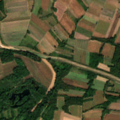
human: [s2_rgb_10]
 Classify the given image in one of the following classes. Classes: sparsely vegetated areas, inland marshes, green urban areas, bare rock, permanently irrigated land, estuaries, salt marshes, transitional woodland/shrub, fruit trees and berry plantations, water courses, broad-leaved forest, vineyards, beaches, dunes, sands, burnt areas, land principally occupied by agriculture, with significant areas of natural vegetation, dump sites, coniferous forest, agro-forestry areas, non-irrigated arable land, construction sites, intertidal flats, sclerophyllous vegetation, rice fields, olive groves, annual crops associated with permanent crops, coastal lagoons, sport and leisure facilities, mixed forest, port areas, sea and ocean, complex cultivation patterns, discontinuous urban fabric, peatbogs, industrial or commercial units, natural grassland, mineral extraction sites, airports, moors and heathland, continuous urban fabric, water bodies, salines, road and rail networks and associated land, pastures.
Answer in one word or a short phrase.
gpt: non-irrigated arable land, land principally occupied by agriculture, with significant areas of natural vegetation, broad-leaved forest